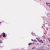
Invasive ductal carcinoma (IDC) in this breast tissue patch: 1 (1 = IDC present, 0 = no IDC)